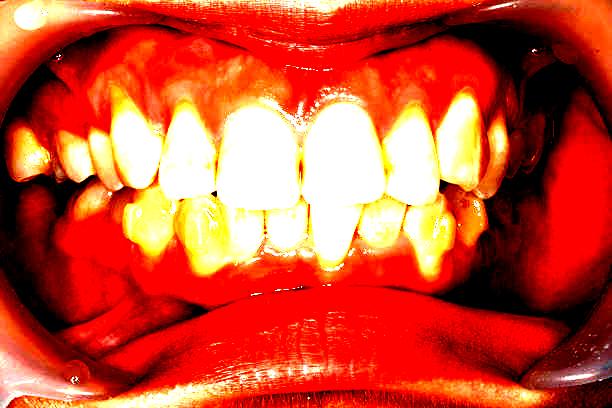
Condition: Gingivitis